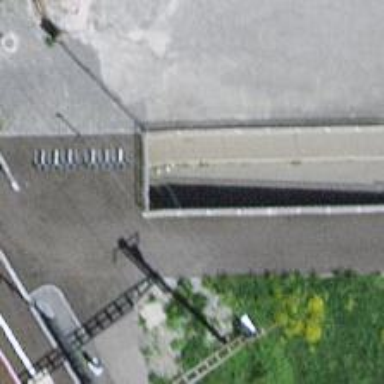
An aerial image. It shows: Tunnel footway.